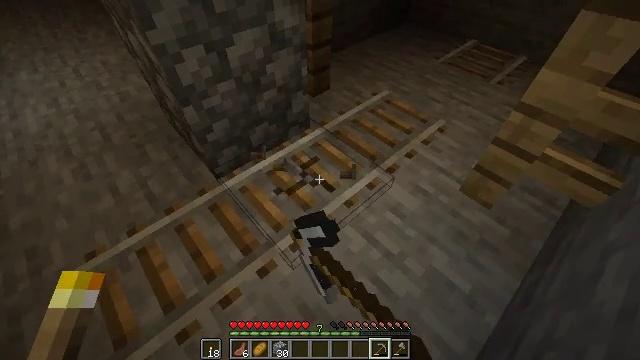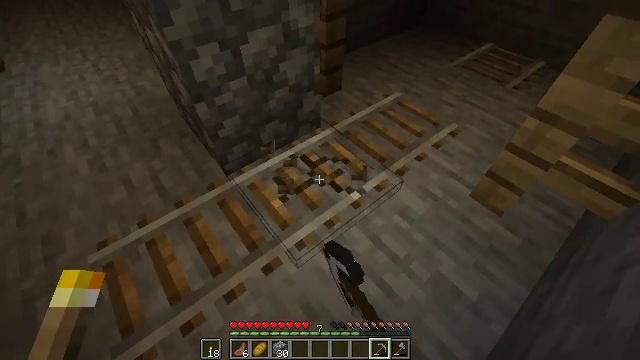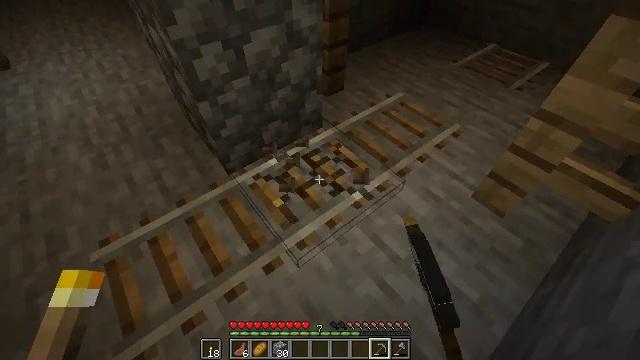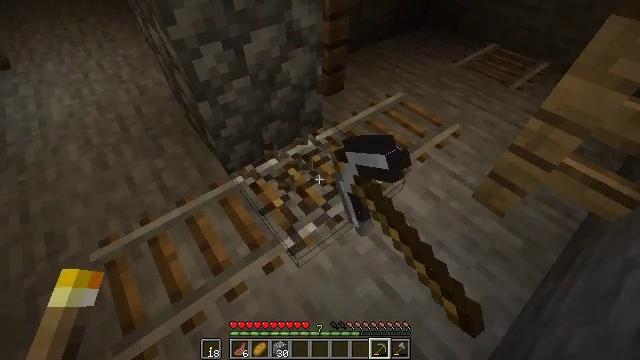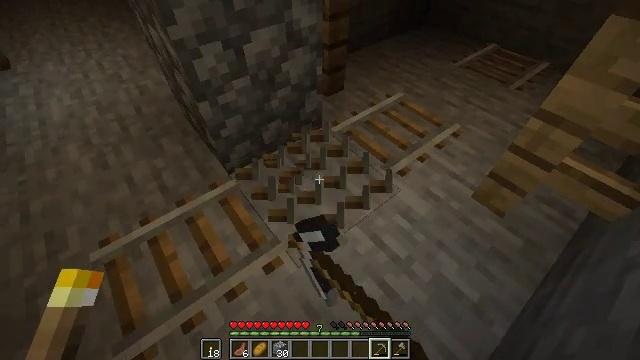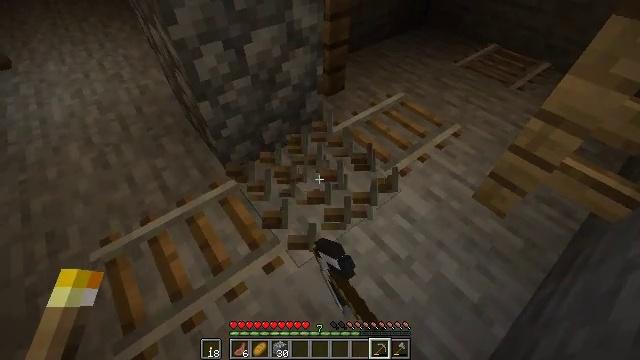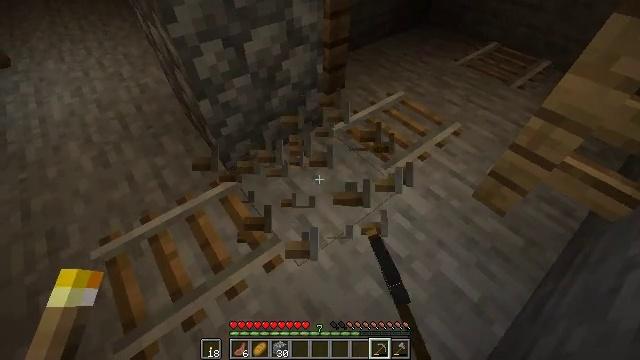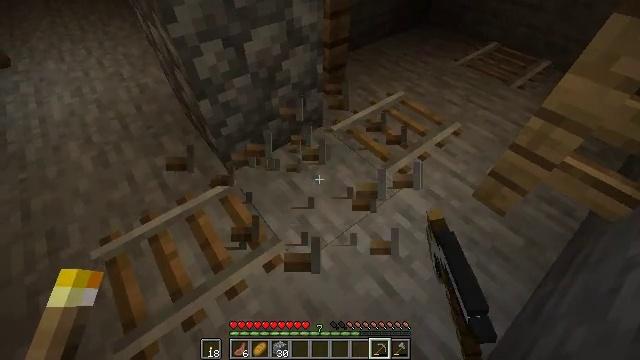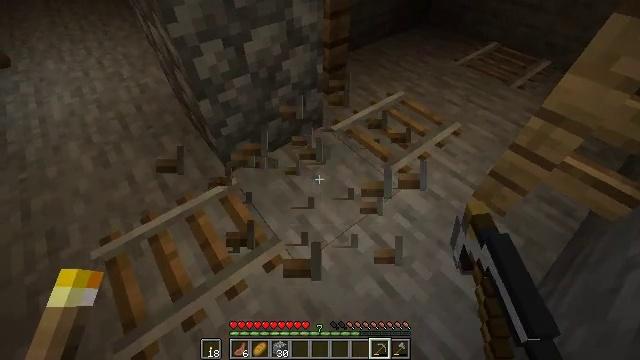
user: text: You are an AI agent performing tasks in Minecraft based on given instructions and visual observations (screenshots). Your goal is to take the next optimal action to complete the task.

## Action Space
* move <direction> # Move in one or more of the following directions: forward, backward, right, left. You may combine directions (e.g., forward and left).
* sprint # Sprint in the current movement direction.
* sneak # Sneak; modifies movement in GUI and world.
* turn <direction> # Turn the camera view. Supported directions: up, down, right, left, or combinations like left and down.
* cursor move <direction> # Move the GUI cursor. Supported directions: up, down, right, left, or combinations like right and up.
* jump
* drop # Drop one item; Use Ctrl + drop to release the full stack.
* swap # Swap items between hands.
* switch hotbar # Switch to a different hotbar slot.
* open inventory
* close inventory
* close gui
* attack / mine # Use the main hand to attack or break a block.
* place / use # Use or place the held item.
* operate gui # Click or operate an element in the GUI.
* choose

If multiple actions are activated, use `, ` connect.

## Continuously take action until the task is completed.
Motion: motion action
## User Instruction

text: Collect rails for building a railway.
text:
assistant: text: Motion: turn left, attack / mine
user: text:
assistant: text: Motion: attack / mine
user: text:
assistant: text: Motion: attack / mine
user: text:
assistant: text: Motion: attack / mine
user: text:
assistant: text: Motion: attack / mine
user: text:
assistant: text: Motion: no_op
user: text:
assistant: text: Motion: no_op
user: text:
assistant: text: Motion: no_op
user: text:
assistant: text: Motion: no_op